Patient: sex M, age 75
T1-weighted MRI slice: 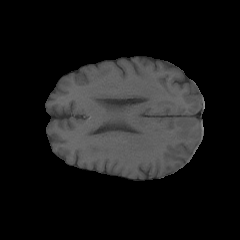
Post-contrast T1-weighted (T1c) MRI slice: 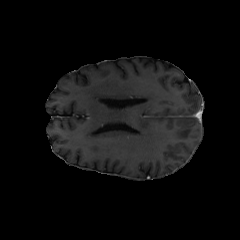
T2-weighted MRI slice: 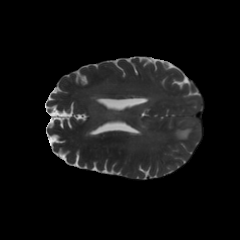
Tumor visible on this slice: yes
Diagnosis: Glioblastoma, IDH-wildtype
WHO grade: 4